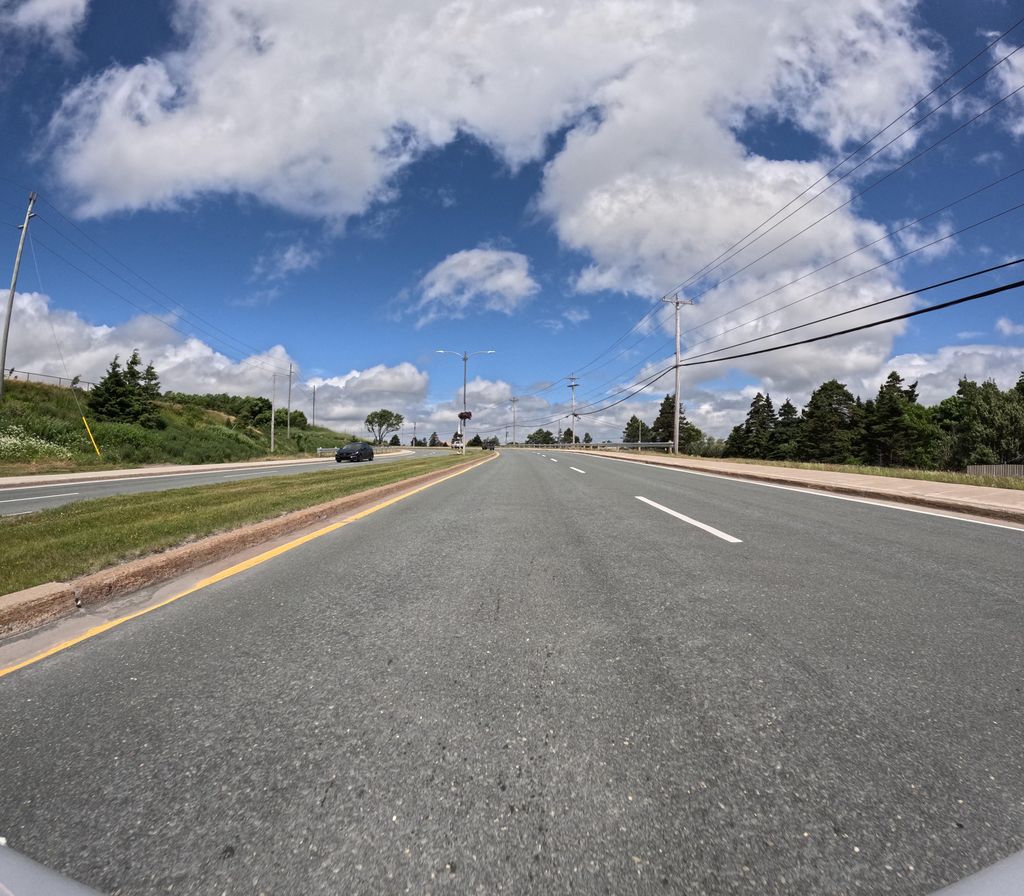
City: st_johns